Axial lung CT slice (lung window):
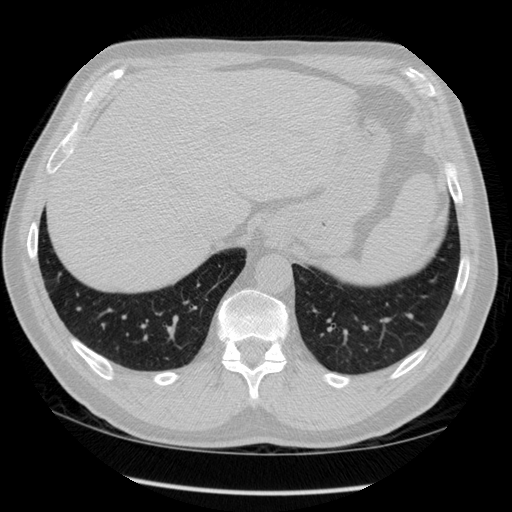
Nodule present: no